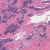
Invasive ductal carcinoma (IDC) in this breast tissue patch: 1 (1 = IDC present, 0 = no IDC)